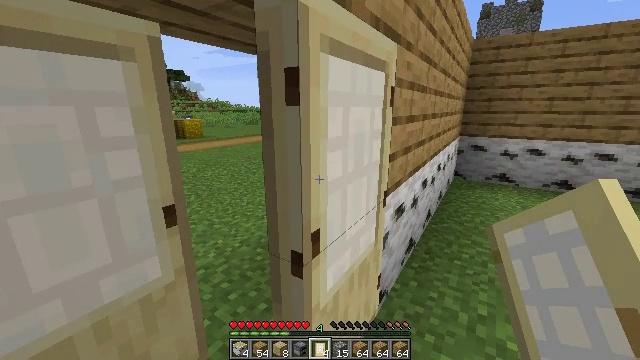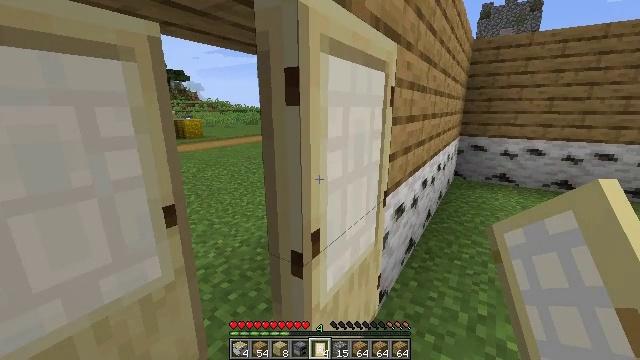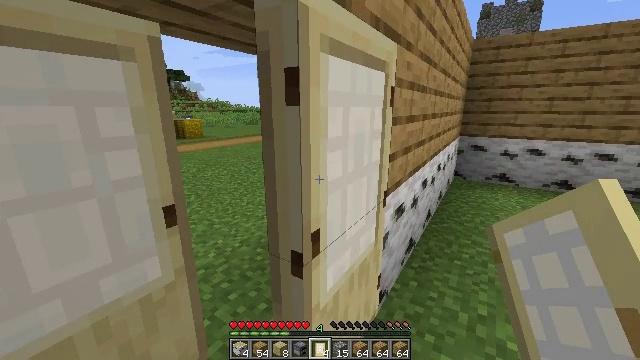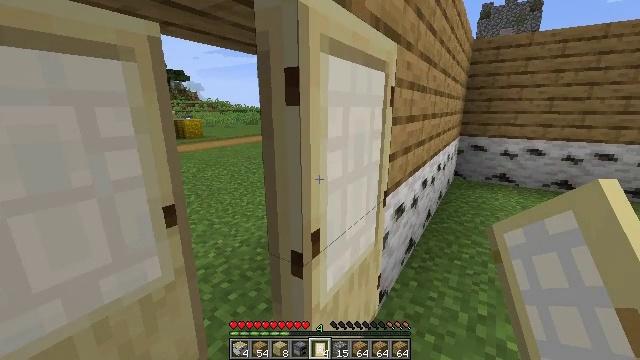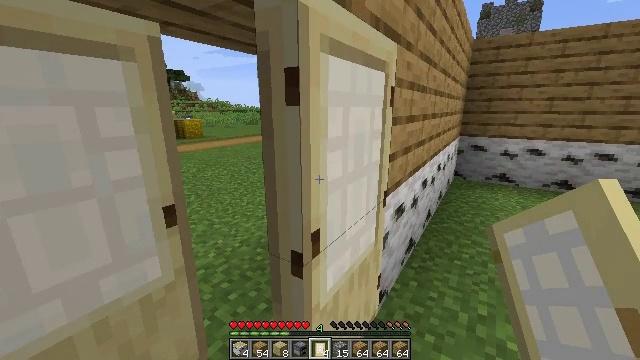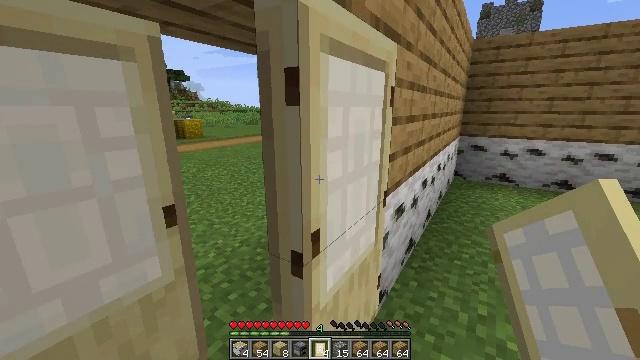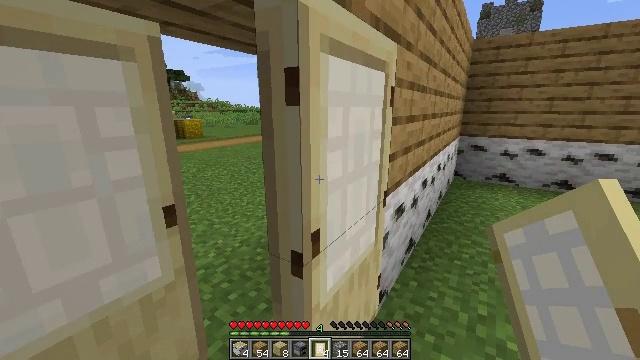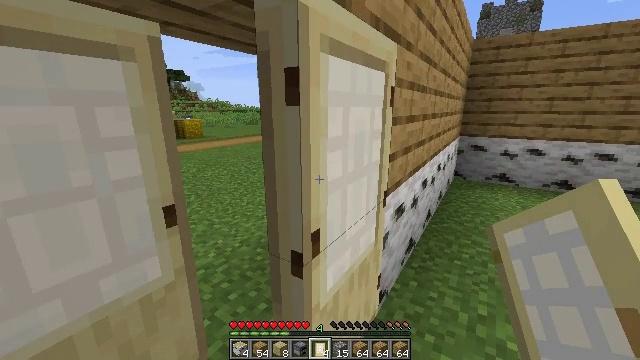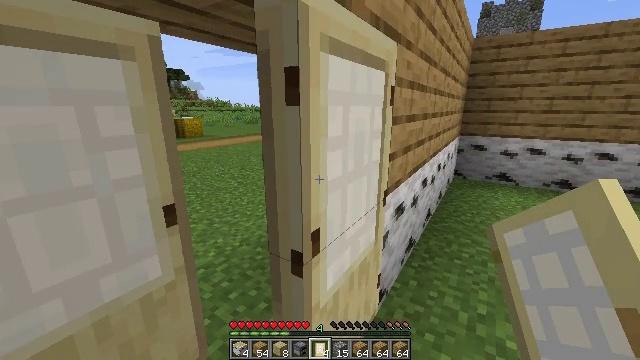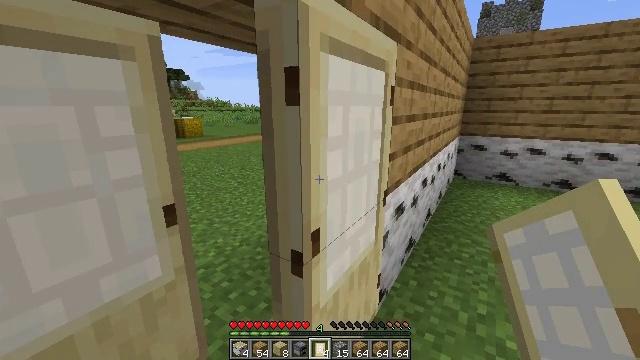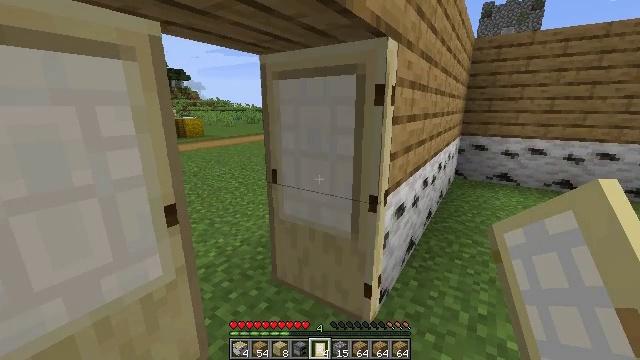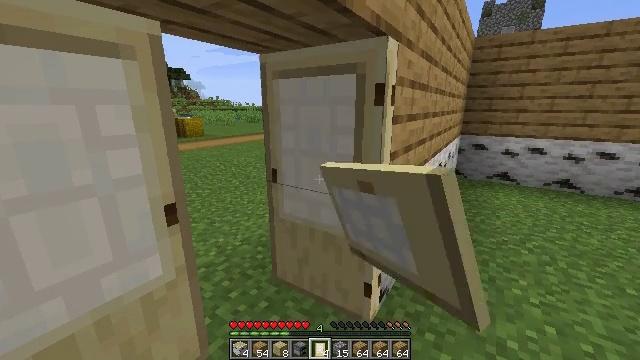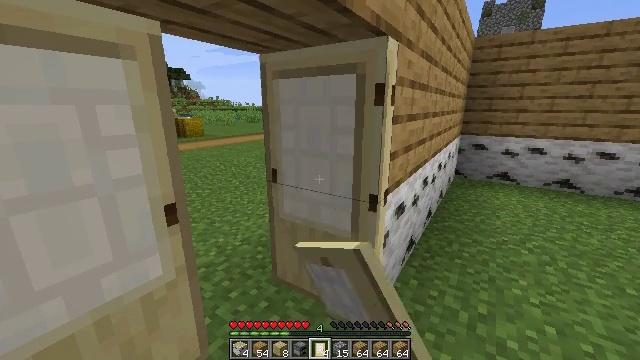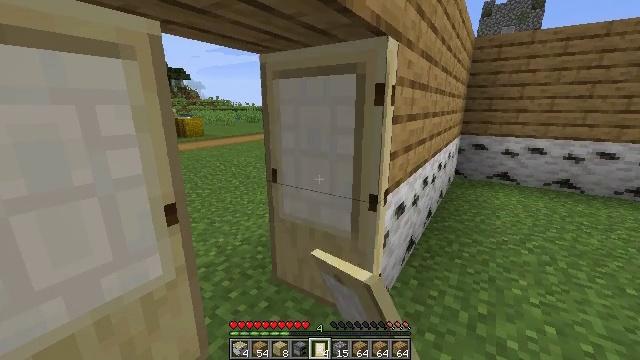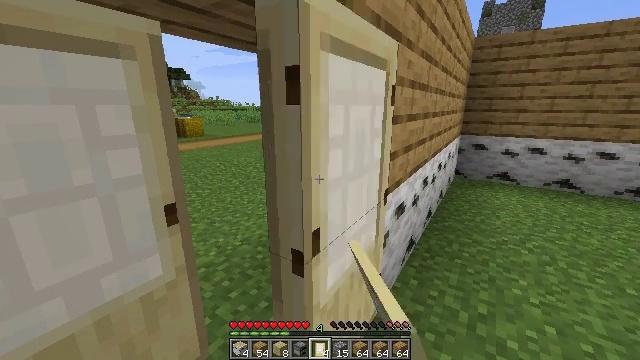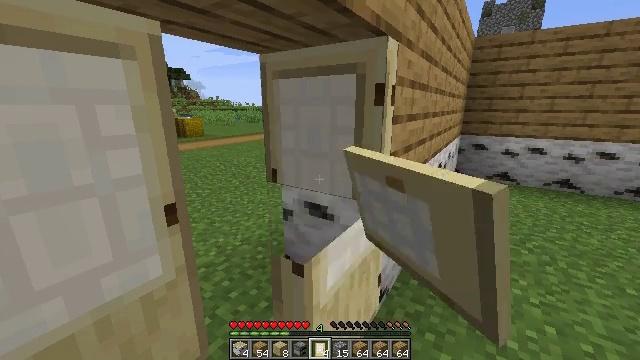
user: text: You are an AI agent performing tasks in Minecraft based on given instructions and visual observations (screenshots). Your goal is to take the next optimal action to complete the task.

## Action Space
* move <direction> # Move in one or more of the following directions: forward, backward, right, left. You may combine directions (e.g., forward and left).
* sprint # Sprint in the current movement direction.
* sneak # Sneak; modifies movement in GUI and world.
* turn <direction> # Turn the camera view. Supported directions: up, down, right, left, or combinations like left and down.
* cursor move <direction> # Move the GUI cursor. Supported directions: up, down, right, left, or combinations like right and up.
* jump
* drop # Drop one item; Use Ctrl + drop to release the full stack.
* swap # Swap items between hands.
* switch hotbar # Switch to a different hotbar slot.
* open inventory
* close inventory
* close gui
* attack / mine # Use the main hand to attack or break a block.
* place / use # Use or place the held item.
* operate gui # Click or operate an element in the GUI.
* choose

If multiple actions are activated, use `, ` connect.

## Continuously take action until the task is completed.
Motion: motion action
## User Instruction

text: Disassemble the birch door from the building.
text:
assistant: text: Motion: no_op
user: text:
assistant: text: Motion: no_op
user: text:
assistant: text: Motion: no_op
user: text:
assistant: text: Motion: no_op
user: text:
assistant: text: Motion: no_op
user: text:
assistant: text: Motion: no_op
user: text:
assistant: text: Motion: no_op
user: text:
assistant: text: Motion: no_op
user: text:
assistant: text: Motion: no_op
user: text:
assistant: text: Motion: use / place
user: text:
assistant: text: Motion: use / place
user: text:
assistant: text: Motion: use / place
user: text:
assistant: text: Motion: use / place
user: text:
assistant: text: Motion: use / place
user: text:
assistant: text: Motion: use / place
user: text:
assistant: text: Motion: use / place
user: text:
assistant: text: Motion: no_op
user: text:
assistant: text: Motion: no_op
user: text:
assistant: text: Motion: no_op
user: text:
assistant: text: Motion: no_op
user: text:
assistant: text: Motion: no_op
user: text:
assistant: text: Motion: no_op
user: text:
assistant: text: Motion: no_op
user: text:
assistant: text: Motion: no_op
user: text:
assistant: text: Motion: no_op
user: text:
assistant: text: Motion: no_op
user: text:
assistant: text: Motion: no_op
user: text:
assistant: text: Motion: no_op
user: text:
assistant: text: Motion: no_op
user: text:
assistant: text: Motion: no_op